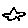
Label: star